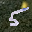
Label: 5